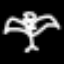
Label: angel